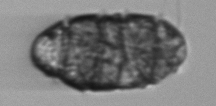
Label: Margalefidinium